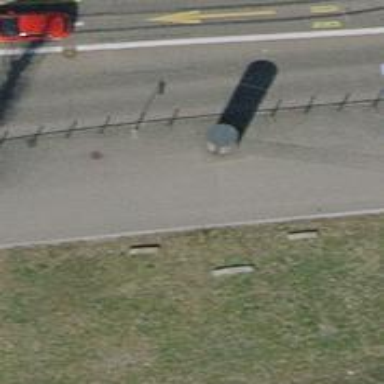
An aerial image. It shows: Column used for advertising.